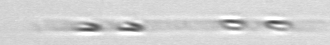
Label: Leptocylindrus